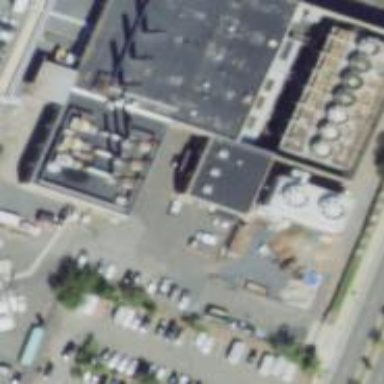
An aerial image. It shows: Building which is power plant.